Field crop: maize
Growth stage: 2
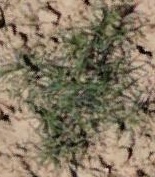
Species: salsola